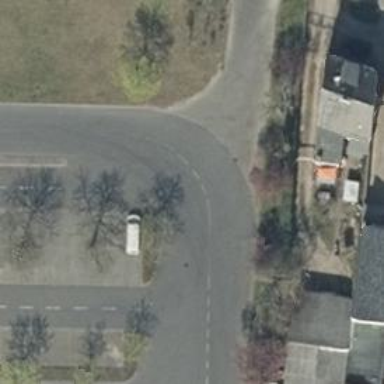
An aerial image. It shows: Road serving as parking aisle.